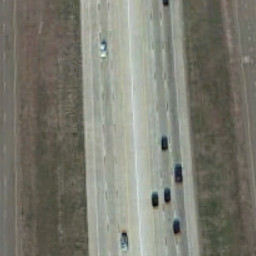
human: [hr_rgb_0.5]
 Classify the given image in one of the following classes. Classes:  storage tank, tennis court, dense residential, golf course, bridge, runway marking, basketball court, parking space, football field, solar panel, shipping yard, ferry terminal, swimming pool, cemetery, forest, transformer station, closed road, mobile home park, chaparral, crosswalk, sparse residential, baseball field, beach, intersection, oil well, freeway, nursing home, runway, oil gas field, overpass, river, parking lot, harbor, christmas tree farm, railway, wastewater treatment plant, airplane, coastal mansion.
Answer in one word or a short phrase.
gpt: freeway